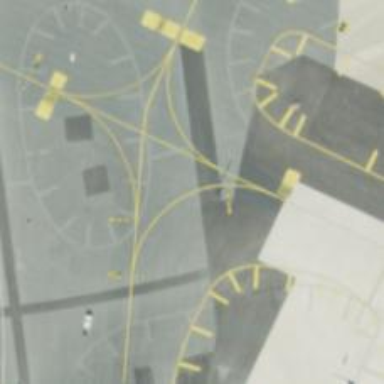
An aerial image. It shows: Image of taxiway at airport.